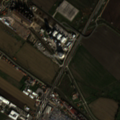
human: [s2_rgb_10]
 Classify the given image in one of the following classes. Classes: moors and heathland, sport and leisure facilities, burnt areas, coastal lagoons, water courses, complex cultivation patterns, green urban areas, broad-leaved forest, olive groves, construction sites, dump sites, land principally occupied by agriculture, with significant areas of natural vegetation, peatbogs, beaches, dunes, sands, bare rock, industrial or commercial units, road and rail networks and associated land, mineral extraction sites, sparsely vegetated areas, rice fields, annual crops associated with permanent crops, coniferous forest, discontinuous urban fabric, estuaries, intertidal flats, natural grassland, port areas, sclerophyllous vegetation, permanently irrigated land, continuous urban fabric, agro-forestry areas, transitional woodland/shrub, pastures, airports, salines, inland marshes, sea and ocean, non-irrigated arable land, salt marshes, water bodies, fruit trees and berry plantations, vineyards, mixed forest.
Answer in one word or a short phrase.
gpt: industrial or commercial units, permanently irrigated land, rice fields